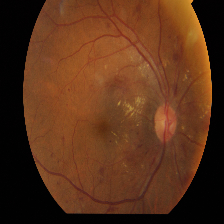
Diabetic retinopathy grade: Proliferative DR